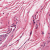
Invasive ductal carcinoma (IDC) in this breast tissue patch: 0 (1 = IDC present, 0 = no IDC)